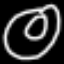
Label: donut